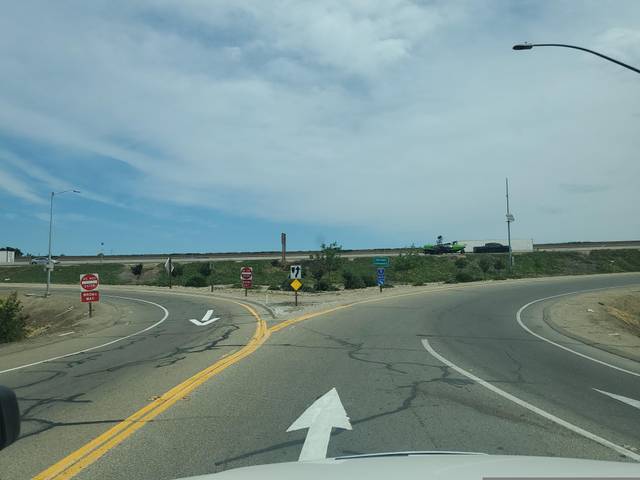
Region: United States
Coordinates: 37.955, -121.315